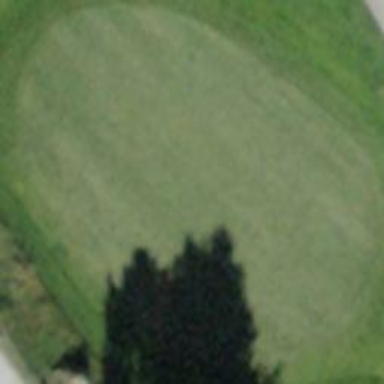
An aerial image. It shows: Golf green.